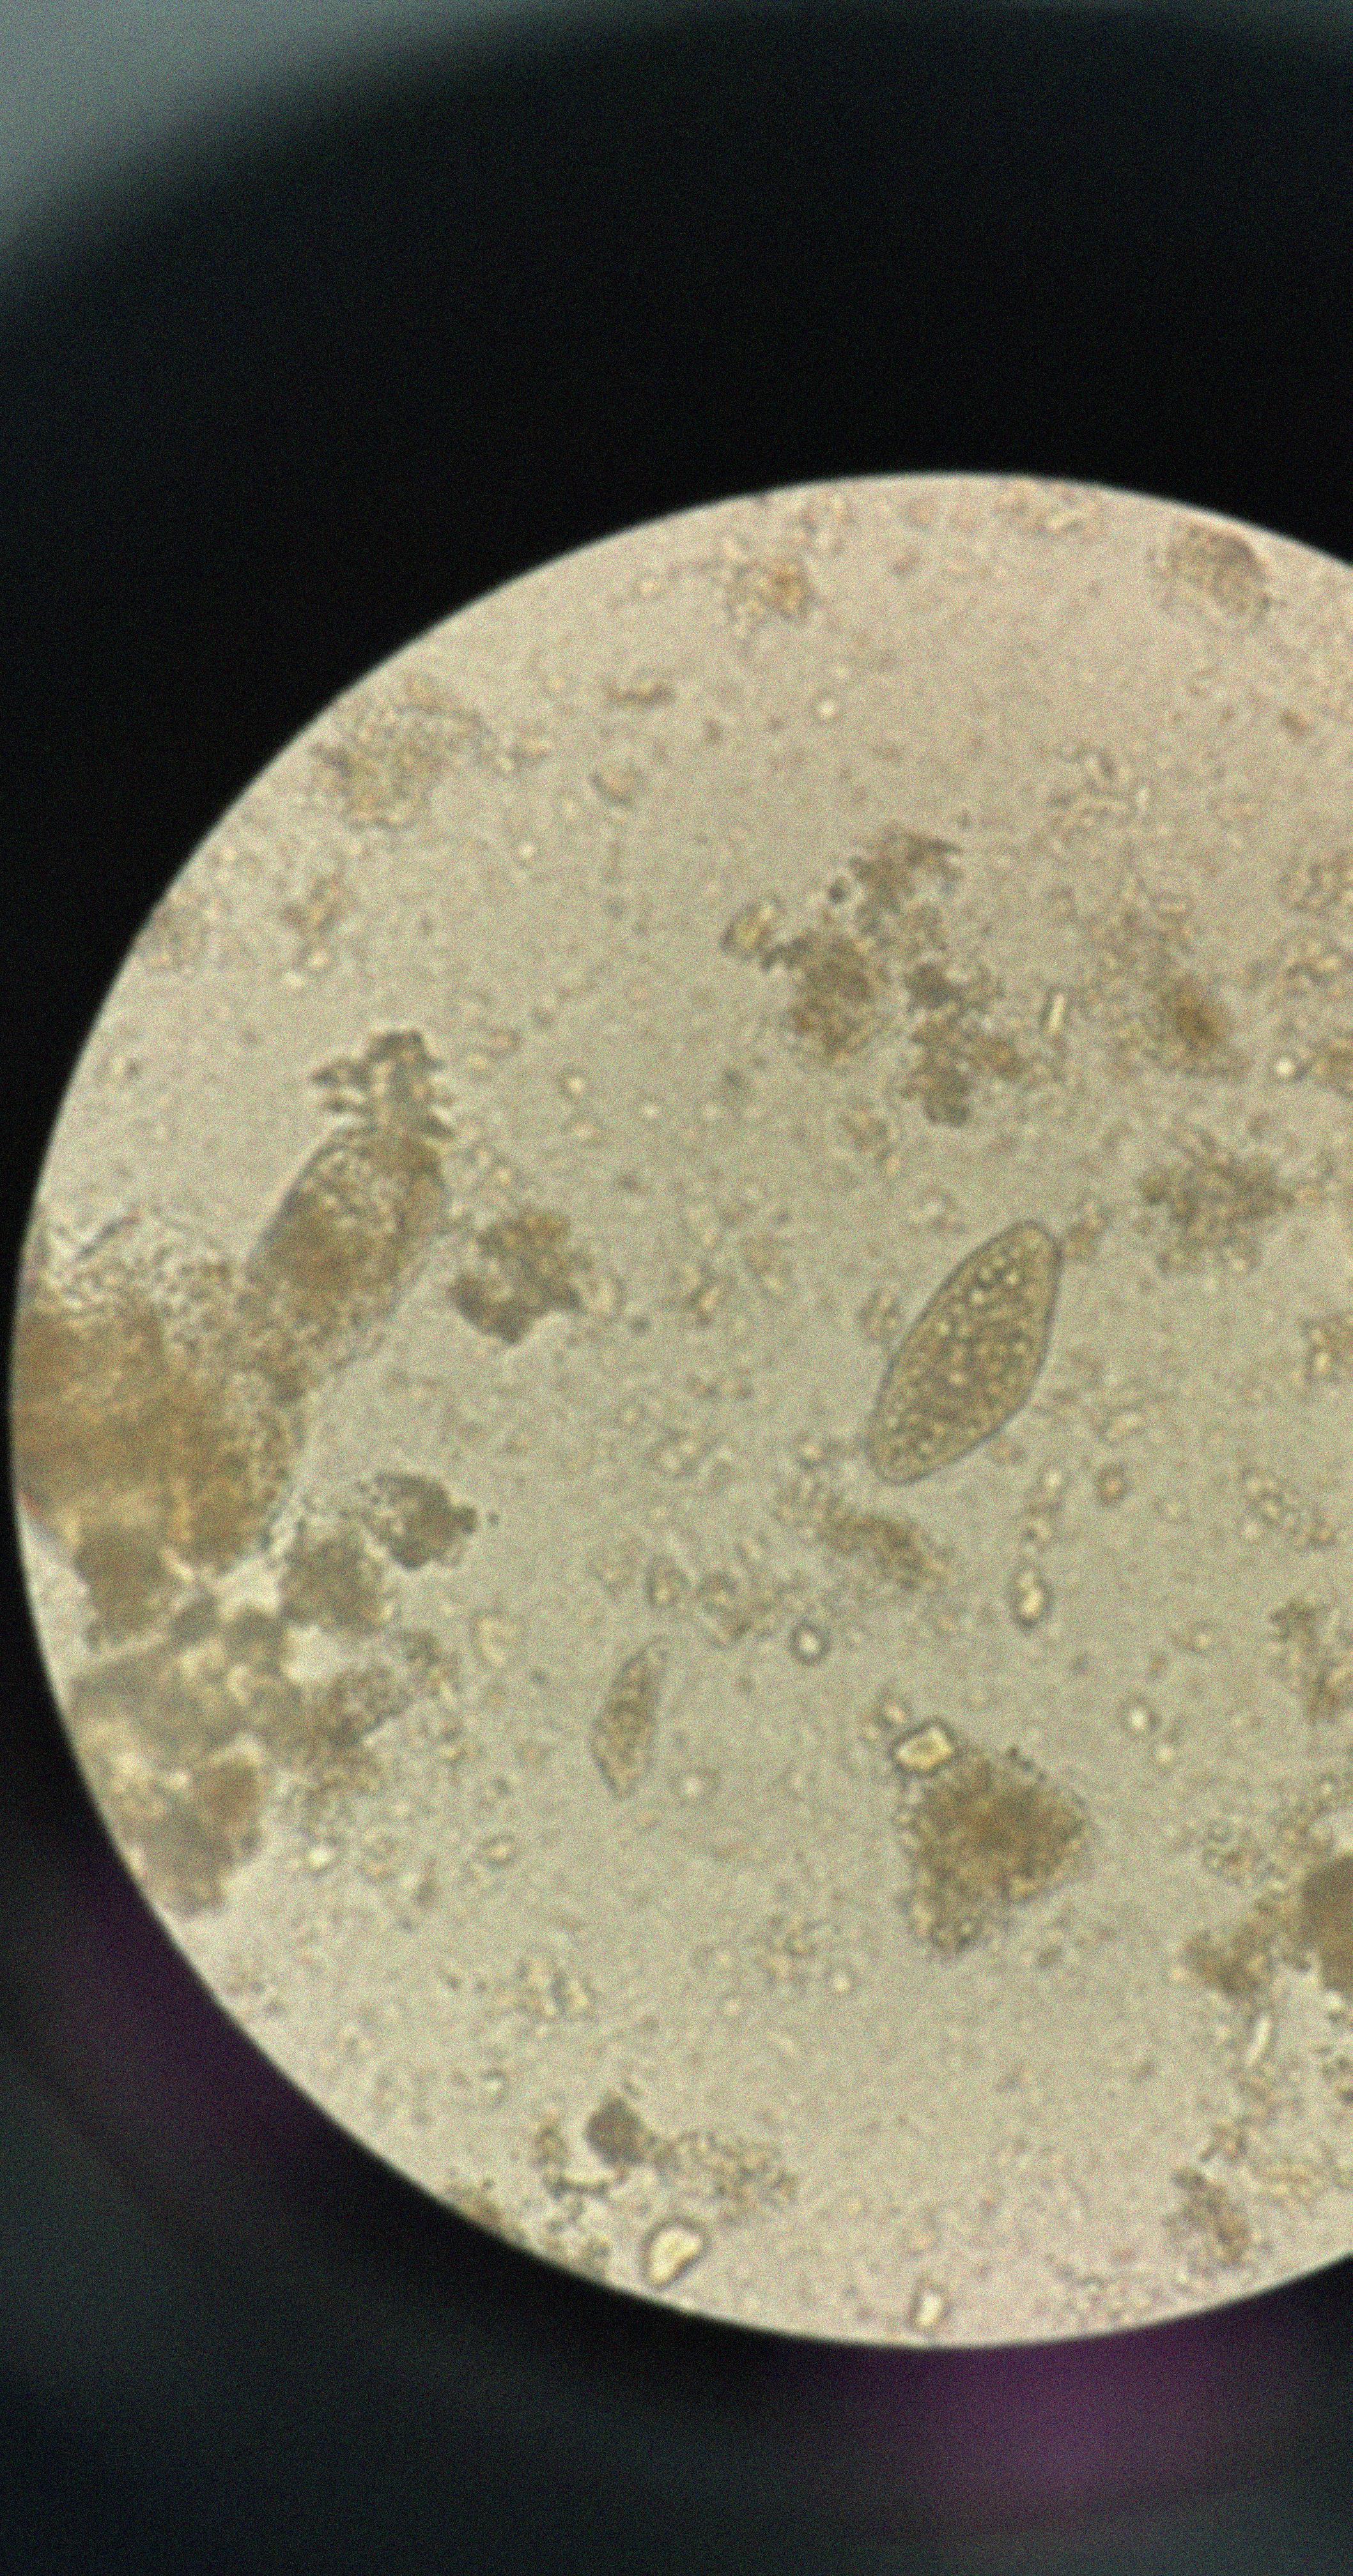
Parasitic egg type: Ascaris lumbricoides